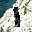
Label: 1